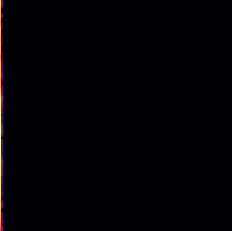
Sound class: Helicopter